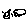
Label: sun